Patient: sex F, age 39
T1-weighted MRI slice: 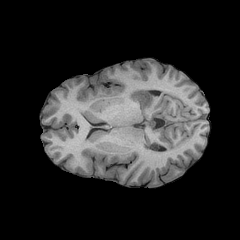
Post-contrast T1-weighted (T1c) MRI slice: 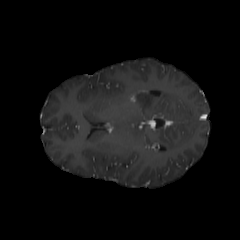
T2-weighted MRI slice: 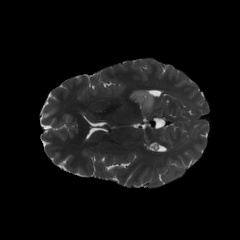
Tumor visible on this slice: yes
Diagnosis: Astrocytoma, IDH-mutant
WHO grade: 4